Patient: sex M, age 23
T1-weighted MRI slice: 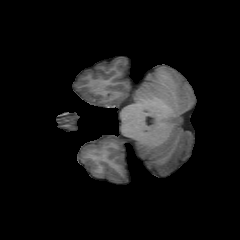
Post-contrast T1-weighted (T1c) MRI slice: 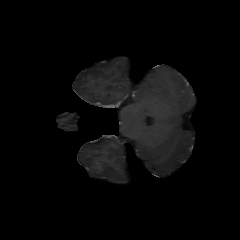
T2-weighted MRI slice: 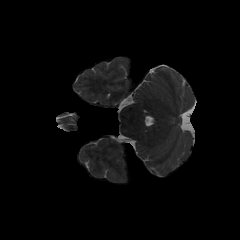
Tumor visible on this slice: no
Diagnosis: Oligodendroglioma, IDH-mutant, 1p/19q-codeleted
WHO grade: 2